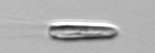
Label: Chrysochromulina